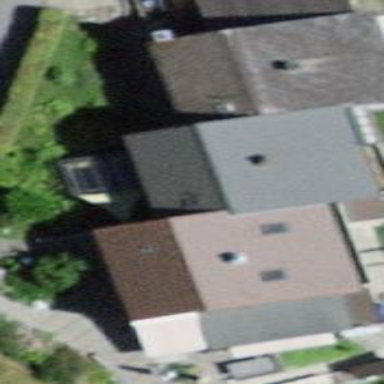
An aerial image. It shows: Terraced residential house.